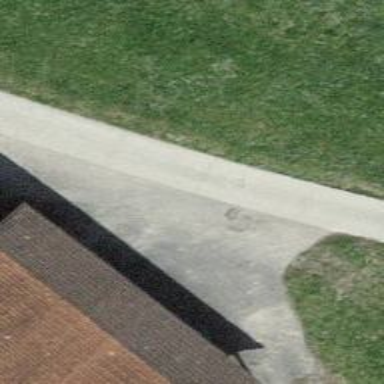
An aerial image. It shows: Concrete track with grade1 quality.